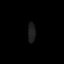
Tissue: lung
Cell type: Endothelial cells
Senescence score: 0.6654
Nuclear area (px): 150
Mean DAPI intensity: 29.347